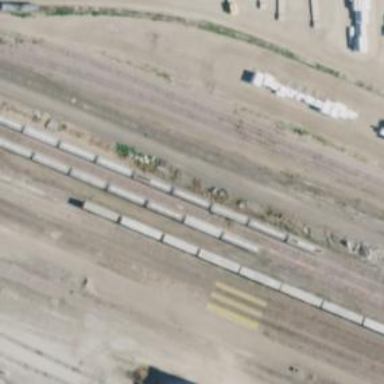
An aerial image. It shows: Railway siding for service.